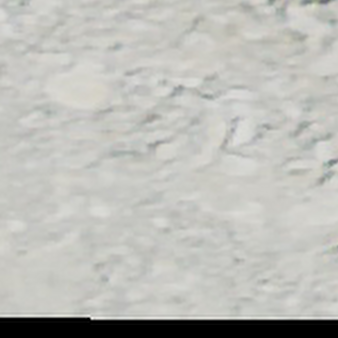
Label: other